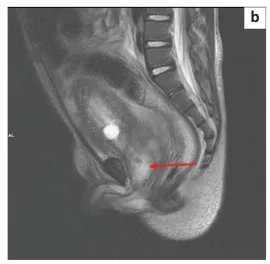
Sagittal and coronal T2-weighted sequences (b and c, respectively) of the pelvis demonstrate a well-defined homogenous cystic lesion within the prostate gland in keeping with a prostatic cyst.
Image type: radiology (mri)